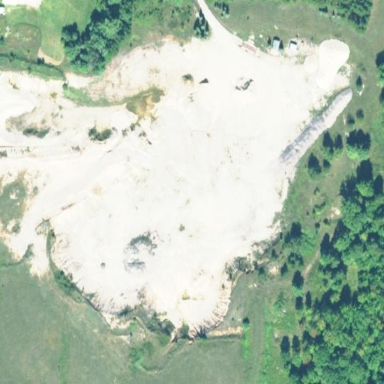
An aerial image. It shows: Quarry area.